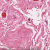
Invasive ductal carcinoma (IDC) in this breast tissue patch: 0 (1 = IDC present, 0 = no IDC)